Question: I have a contentEditable div on which if a cursor is placed it's displayed as a huge cursor!
Here's the code:
'''
<html>
<head></head>
<body >
<div style="position:absolute; top:2px; left:30px; right:0px; bottom: 0px; height:100%;">
<div contentEditable="true" style=" color:#333333; height:100%; width:100%; cursor:text;" spellcheck="false"></div>
</div>
</body>
</html>
'''
You can see it here: <URL>
Here's what it looks like in my browser (FFX3.5)

This problem also appears in FFX3.6 and 4.0b6
Is this a bug or am I doing something wrong here?
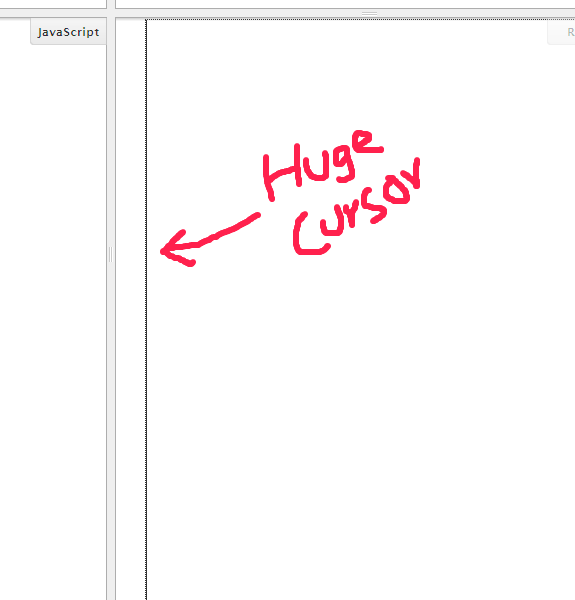
Answer: It's a Firefox bug <URL> :(